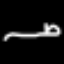
Label: line